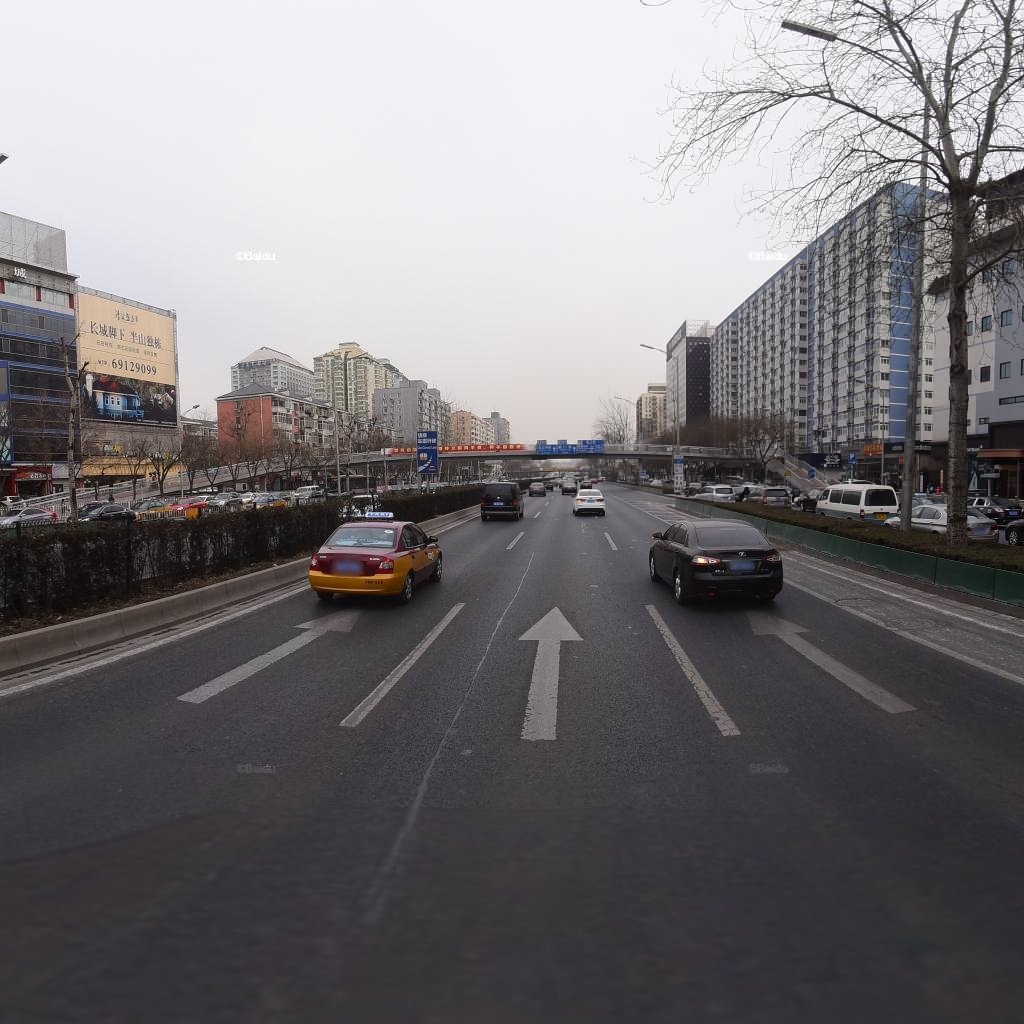
Region: Haidian
Road damage annotations: longitudinal patch, manhole cover, manhole cover